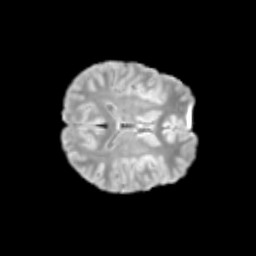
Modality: T2w
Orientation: axial
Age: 11
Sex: female
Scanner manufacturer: siemens
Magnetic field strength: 3 T
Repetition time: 3.8 s
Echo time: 0.07 s